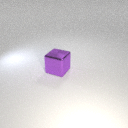
large purple metal cube